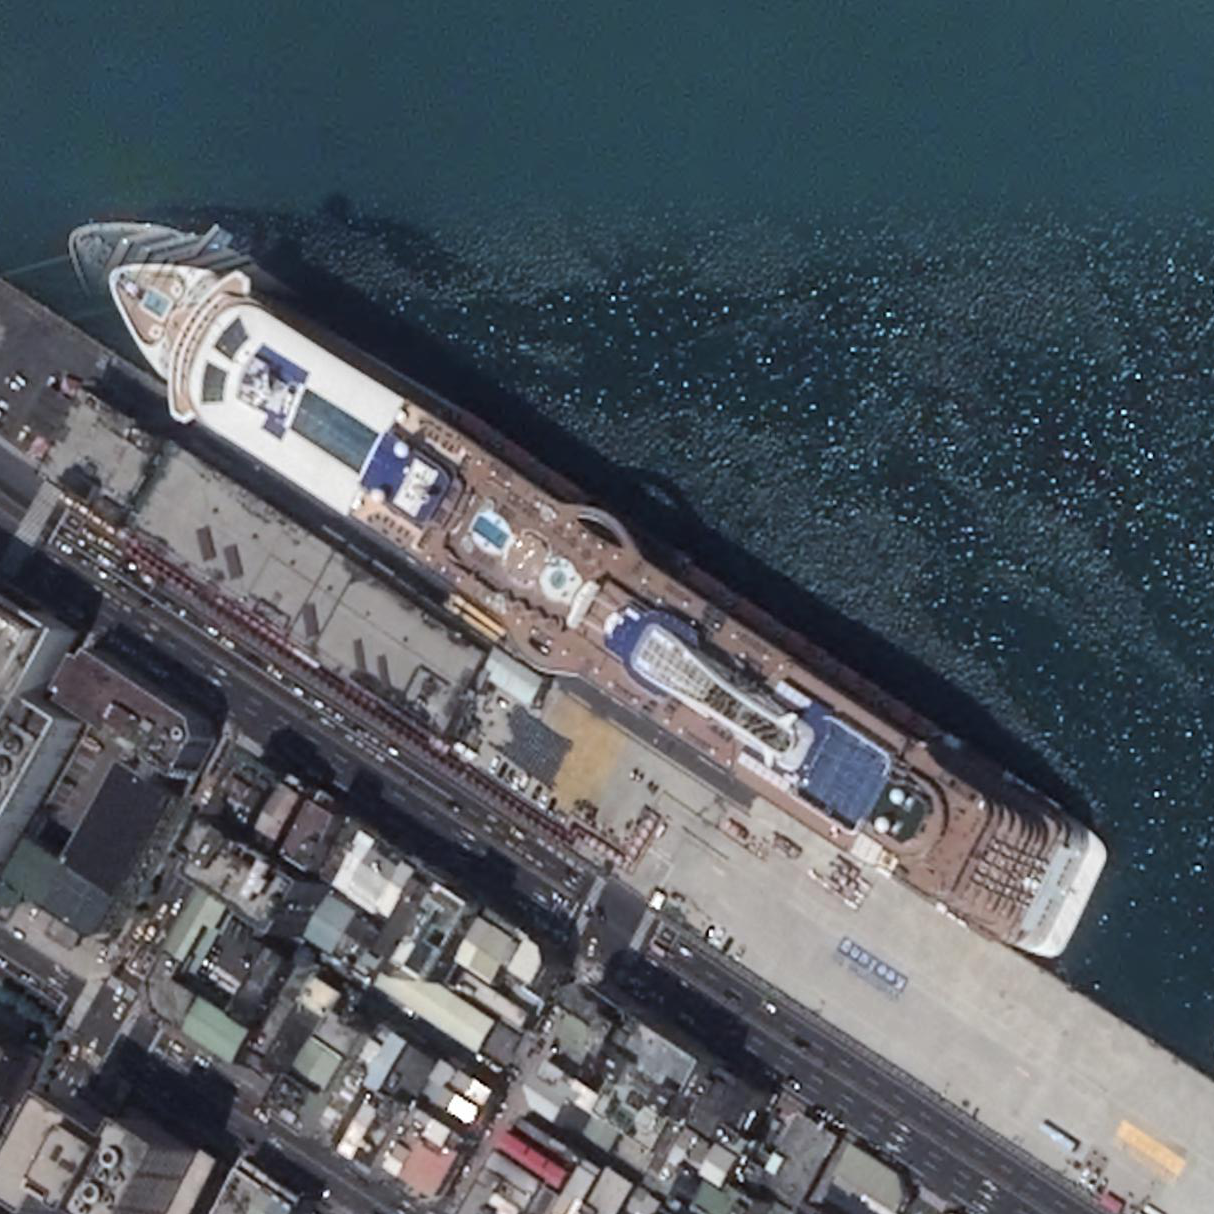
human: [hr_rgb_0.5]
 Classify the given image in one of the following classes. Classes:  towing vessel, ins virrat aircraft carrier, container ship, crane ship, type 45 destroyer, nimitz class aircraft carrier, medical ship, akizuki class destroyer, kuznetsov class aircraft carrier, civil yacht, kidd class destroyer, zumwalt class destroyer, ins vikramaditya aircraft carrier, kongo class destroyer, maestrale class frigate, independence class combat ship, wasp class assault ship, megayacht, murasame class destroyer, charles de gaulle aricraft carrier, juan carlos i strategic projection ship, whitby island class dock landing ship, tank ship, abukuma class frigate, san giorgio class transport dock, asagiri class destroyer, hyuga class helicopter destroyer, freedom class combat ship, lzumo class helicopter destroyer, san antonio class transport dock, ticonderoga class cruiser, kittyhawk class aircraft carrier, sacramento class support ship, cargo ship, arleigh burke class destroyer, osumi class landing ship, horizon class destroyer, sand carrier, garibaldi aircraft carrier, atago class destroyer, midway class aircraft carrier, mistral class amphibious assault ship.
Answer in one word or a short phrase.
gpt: Megayacht